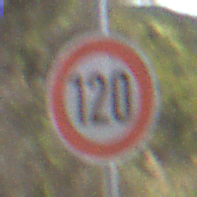
Verkehrszeichen: Geschwindigkeit120
Umgebung: Outdoor, RoadRail
Tageszeit: MorningAfternoon
Wetter: PartlyCloudy
Licht: Natural
Jahreszeit: NotSpecified
Kontrast: HighContrast